Question: I want a barchart with labels on top of the bars, showing a group of bars, with errors, and labels on top of the bars indicating how much this bar differs from the first one. Although i get the positioning about right, it is always a little off. Y seems to be correct, even with large errors, but the x position is only absolutely correct on the middle bar (blue C), all bars left seem a little too much left, and all on the right a little too much right. Additionally, the more bars there are, the bigger the unwanted offset gets. Is there an error in my position computation? Is there a better way to do this?
I use this piece of code to position the labels:
'''
with labels center offset first (1 + (i - (configurations-1) / 2.0) / (configurations))
'''
I'm posting an example script and datafile as well as the resulting plot showing the plot here: (the code in the end of the second for loop controls the position of the labels:
The plot:

The script test.gnuplot:
'''
reset
set terminal png size 500,300
set autoscale
set yrange [0:]
set style data histogram
set style histogram cluster gap 1 errorbars
set style fill solid border -1
set key inside right top vertical
set key autotitle columnheader
set boxwidth 0.9
configurations=5
plot for[i=0:(configurations-1):1] 'test.data' using 2+i*3:2+i*3+1:2+i*3+2:xtic(1) title col, for[i=1:(configurations-1):1] '' using ($0 - 1):2+i*3+2:(gprintf("%+-.0f%%", (column(2+i*3+0)/column(2+0*3+0)-1) * 100)) with labels center offset first (1 + (i - (configurations-1) / 2.0) / (configurations)), character 0.5 notitle
quit
'''
The data file test.data:
'''
"" A A A B B B C C C D D D E E E
"Foo" 5.<PHONE> 5.<PHONE> 5.<PHONE> 5.<PHONE> 5.<PHONE> 6.<PHONE> 8.<PHONE> 8.<PHONE> 8.<PHONE> 7.<PHONE> 7.<PHONE> 7.<PHONE> 9.<PHONE> 9.<PHONE> 9.<PHONE>
'''
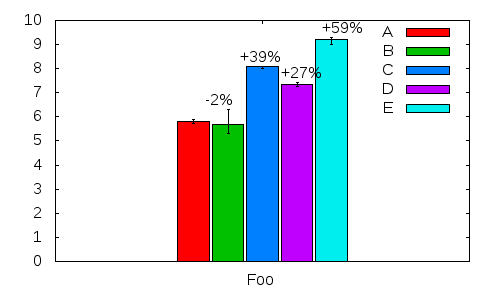
Answer: The boxwidth, and therefore also the position of each box is given by the number of 'configurations' plus the size of the gap between two clusters, in your case '1'. And, instead of putting the x-position in the 'offset' parameter, you can as well move it to the 'using' statement. Use 'set xrange' to restrict the gaps on the left and right side:
'''
set style histogram cluster gap 1 errorbars
set style fill solid border -1
set key inside right top vertical
set key autotitle columnheader
set boxwidth 0.9 absolute
configurations=5
set xrange [-0.5:0.7]
plot for[i=0:(configurations-1):1] 'test.data' using 2+i*3:2+i*3+1:2+i*3+2:xtic(1) title col, for[i=1:(configurations-1):1] '' using ((i - (configurations-1) / 2.0) / (configurations + 1)):2+i*3+2:(gprintf("%+-.0f%%", (column(2+i*3+0)/column(2+0*3+0)-1) * 100)) with labels center offset 0, character 0.5 notitle
'''